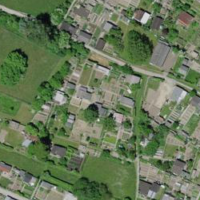
EUNIS habitat code: 53
Species observed at this site:
Euonymus europaeus